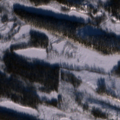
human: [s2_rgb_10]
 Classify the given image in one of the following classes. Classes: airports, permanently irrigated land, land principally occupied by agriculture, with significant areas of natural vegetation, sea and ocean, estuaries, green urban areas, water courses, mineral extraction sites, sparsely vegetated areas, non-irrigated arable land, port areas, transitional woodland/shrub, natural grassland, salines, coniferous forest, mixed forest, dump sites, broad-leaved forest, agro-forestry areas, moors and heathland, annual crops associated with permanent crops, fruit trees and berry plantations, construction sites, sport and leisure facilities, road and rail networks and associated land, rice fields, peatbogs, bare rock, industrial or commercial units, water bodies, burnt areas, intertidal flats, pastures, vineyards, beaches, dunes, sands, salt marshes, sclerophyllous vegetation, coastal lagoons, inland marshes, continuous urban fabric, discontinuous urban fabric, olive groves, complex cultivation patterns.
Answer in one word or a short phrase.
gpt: coniferous forest, transitional woodland/shrub, peatbogs